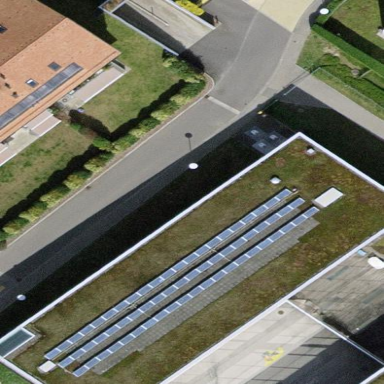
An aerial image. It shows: School building.